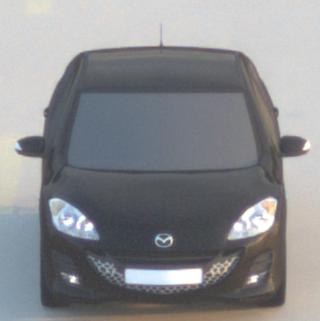
Make: Mazda
Model: 3 1.6
Detailed model: 3 (BL)
Model produced from: 2009/05
Model produced until: 2010/12
Doors: 5
Color: black
Road condition: dry road
Daytime: sunrise or sunset
Contrast: medium contrast